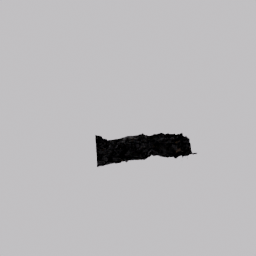
Label: nature